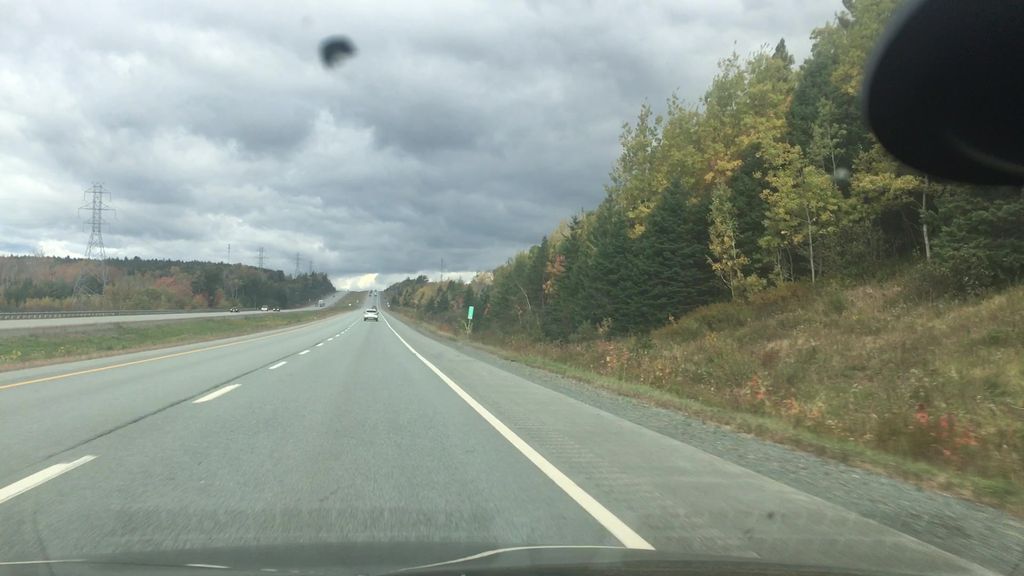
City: halifax